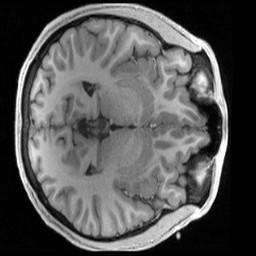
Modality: T1w
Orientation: axial
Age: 19
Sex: male
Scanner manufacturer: siemens
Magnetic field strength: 3 T
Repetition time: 2.4 s
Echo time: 0.00231 s